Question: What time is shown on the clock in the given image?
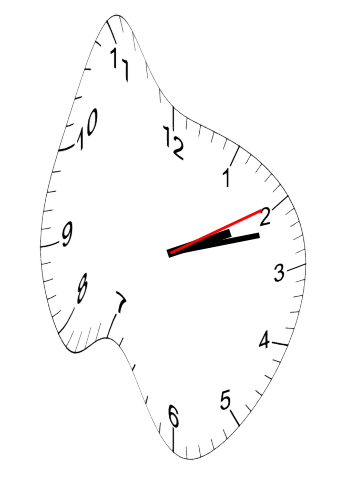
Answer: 02:12:10